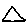
Label: triangle